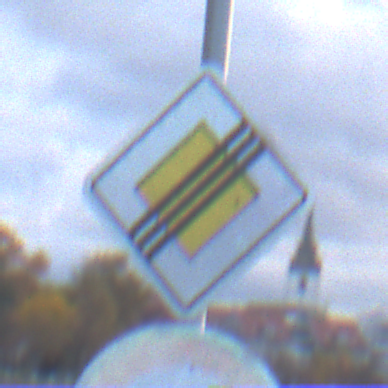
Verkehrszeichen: EndeVorfahrtsstrasse
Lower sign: Geschwindigkeit60
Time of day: SunriseSunset
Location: Outdoor (Suburban)
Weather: PartlyCloudy
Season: NotSpecified
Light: Natural